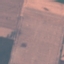
Land use / land cover: AnnualCrop